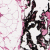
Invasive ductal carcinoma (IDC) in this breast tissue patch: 0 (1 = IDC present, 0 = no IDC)